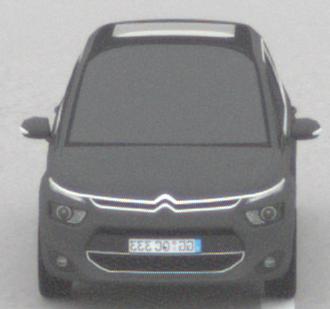
Make: Citroen
Model: Grand C4 Picasso VTi 120
Detailed model: Grand C4 Picasso (II)
Model produced from: 2013/10
Model produced until: 2015/02
Doors: 5
Color: gray
Road condition: dry road
Daytime: midday
Contrast: low contrast